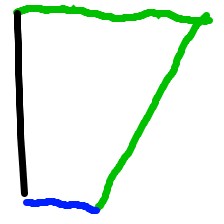
Shape: trapezoid